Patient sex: M
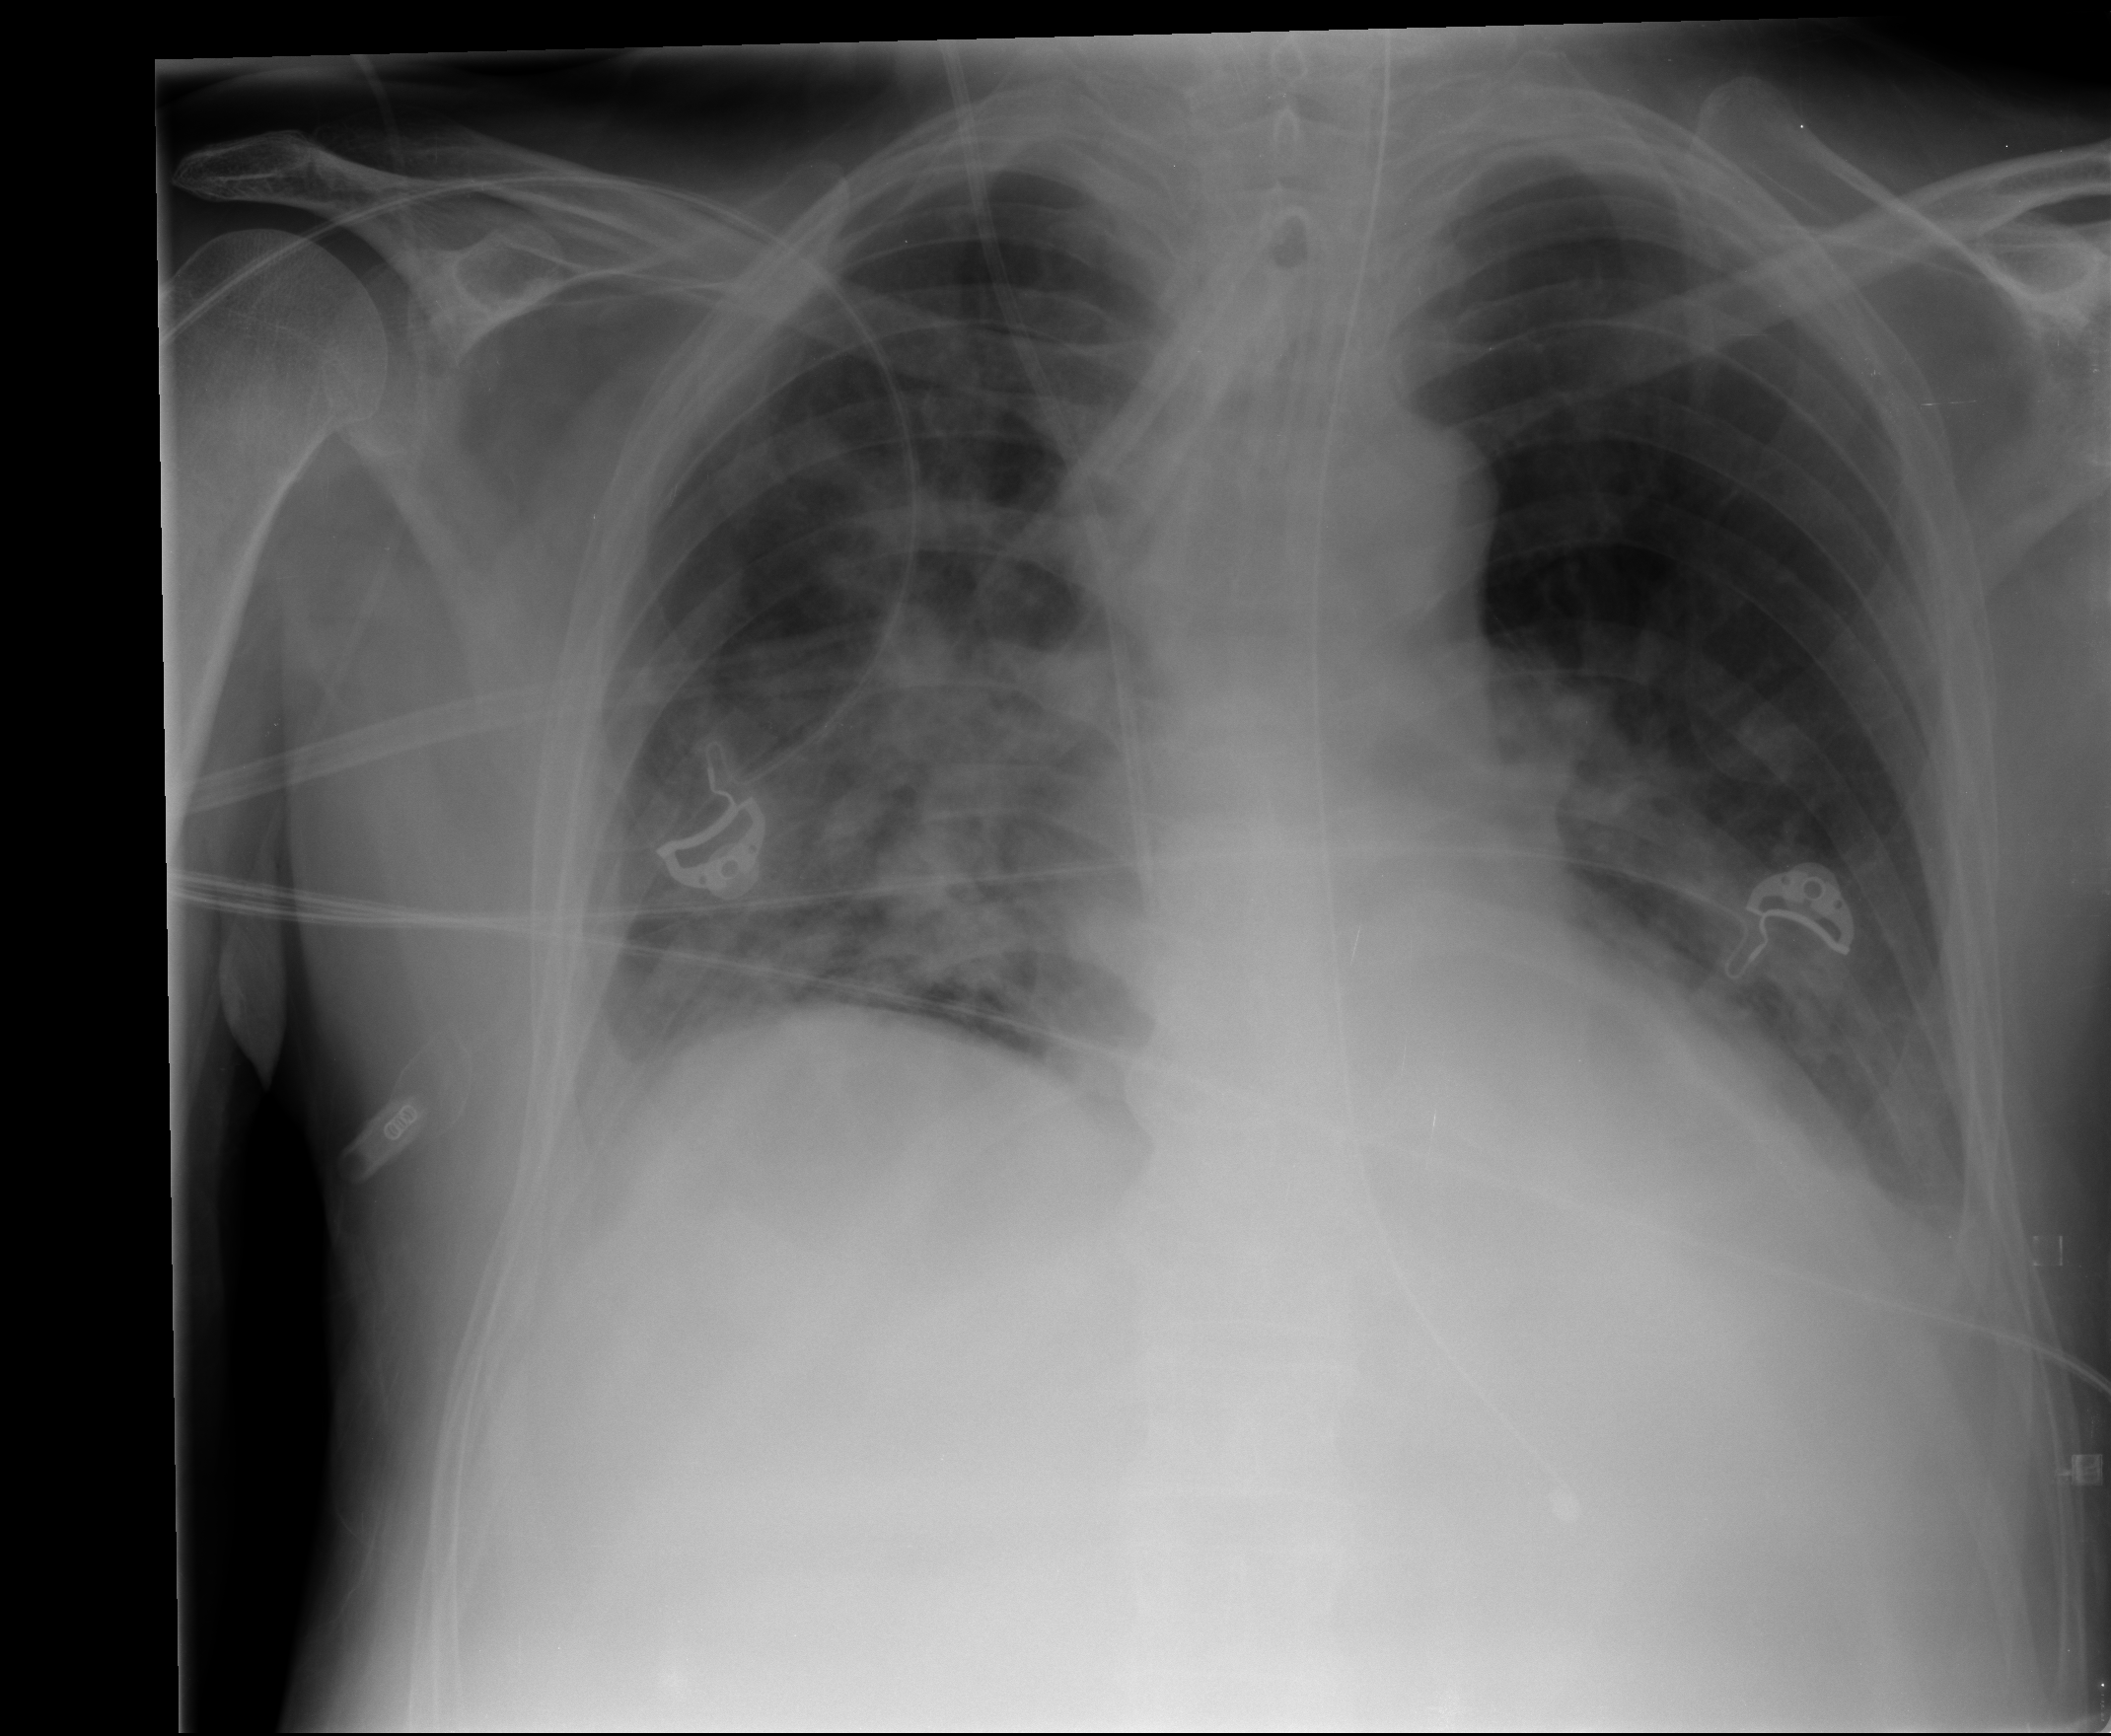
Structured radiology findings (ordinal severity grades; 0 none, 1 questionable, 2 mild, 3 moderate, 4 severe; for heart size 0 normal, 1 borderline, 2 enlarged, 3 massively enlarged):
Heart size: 0
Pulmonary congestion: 0
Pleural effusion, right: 1
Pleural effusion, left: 2
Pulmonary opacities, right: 3
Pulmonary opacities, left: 1
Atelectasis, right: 2
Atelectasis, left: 2